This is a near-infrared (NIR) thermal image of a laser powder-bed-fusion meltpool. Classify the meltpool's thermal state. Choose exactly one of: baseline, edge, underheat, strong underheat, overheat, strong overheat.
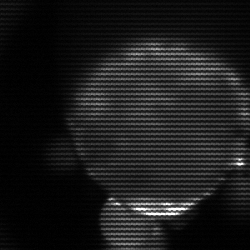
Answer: edge